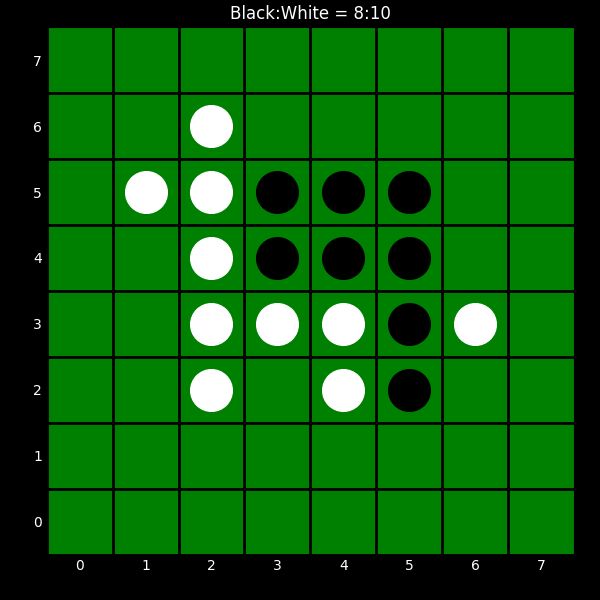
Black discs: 8
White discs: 10